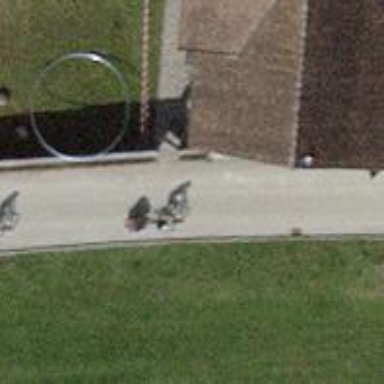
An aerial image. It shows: Gate.